Field crop: maize
Growth stage: 1
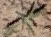
Species: atriplex